Question: I'm using Integration Services to load data from an Excel file to SQL Server table. When I try to send a number stored as 'double (DT_R8)' into a database column where data are stored as 'varchar(50)' I find a queer rounding.
For example consider data in first row first column of above image. Original value is 31.35 but as a string it's stored as shown below

I already tried to use a Delivered Column transformation to cast to string before exporting to SQL, I also added a Round(x, 5) but I get the same result.
How can I solve this problem given that I can't change SQL column data type?
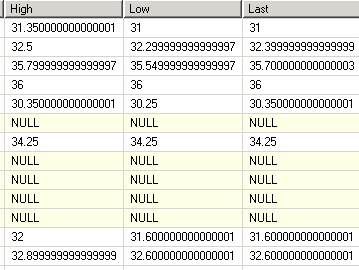
Answer: The only working solution was changing the input type from 'double (DT_R8)' to 'currency [DT_CY]'. It seems that the rounding performed on 'double (DT_R8)' make its use difficult when parsing is somehow involved in the export process.